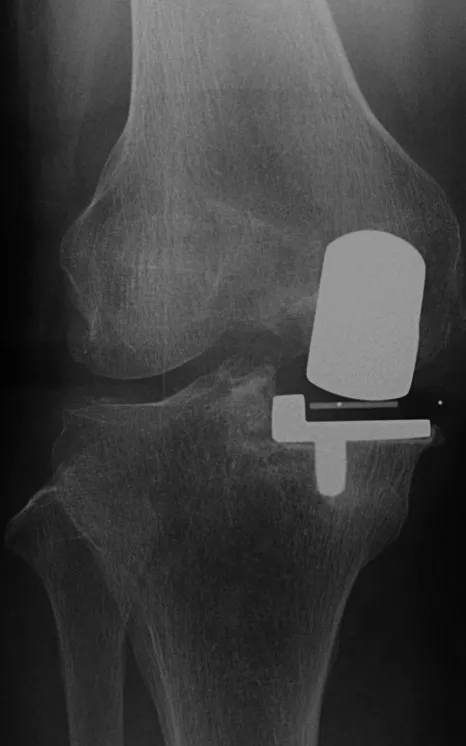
Radiography at three months postoperatively.
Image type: radiology (x_ray)